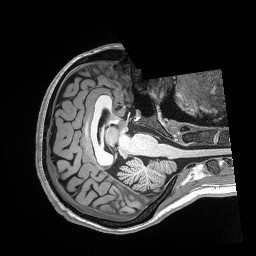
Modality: T1w
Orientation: axial